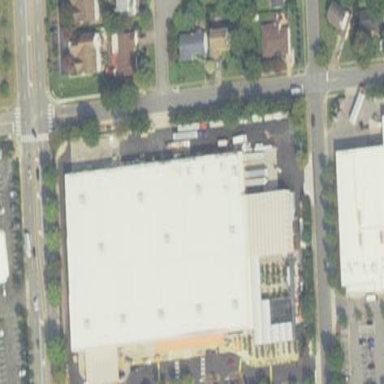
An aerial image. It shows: Commercial building.